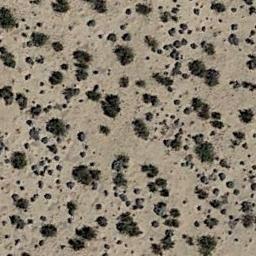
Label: chaparral